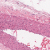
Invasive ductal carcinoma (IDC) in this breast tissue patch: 0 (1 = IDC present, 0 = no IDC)